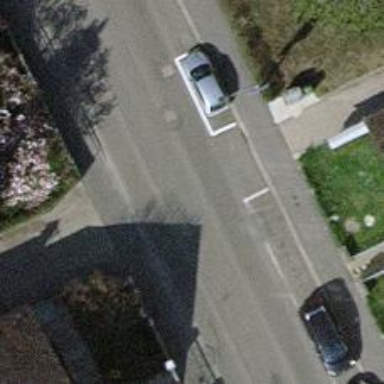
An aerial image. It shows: Paved parking aisle road with sidewalk.